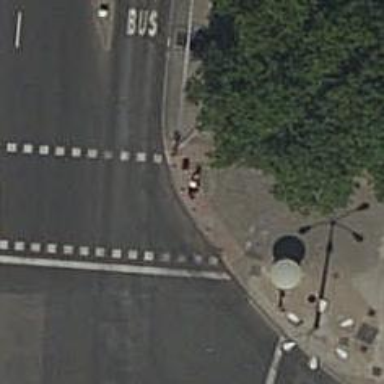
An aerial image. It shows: Road crossing with traffic signals.